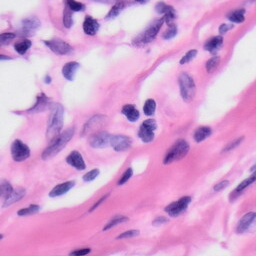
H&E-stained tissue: Skin